Interaction volume radius: 10 \u00c5
Interaction volume height: 10 \u00c5
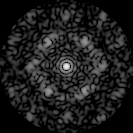
Disorder parameter: 0.657